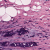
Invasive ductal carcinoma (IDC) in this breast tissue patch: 1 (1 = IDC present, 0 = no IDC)